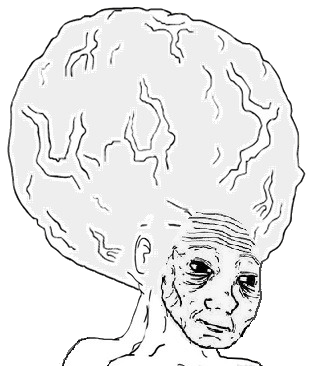
Label: 5_Brainiak